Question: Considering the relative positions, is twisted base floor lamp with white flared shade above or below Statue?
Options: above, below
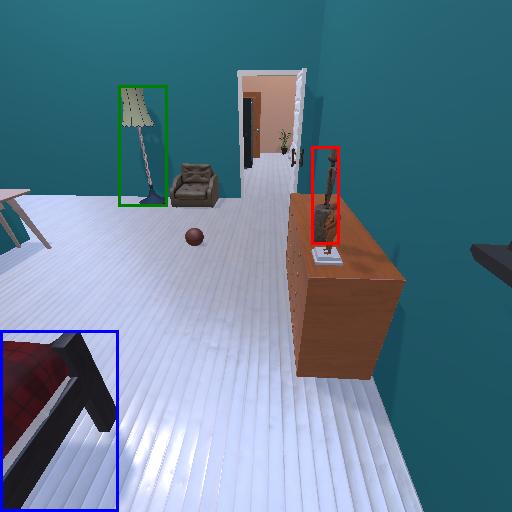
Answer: above